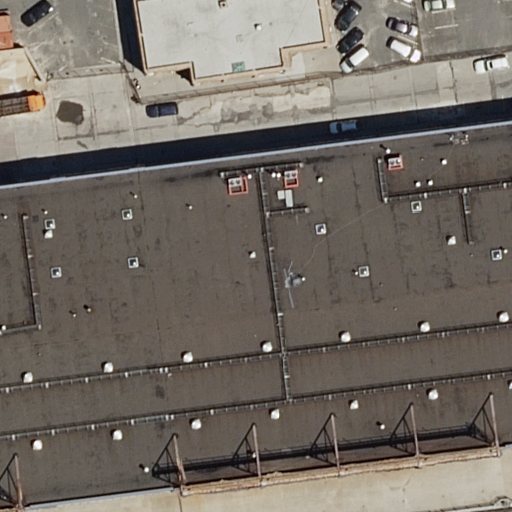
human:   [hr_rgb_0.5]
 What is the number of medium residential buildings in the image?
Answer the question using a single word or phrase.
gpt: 0

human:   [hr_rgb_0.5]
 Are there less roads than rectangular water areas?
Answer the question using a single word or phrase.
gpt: no

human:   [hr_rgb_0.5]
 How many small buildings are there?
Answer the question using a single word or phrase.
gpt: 0

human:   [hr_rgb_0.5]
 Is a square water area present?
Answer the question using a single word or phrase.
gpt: no

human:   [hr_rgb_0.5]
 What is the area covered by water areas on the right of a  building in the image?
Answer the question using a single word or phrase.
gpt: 6m2

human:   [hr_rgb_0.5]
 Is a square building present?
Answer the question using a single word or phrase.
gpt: no

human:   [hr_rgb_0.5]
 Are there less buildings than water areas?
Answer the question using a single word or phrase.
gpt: no

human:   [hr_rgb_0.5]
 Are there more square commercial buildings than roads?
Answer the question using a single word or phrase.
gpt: no

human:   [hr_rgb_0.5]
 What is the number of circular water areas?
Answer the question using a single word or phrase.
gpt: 0

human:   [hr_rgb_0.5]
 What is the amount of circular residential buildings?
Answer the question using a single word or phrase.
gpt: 0

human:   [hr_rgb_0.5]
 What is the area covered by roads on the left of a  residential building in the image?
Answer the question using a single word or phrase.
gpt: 0m2

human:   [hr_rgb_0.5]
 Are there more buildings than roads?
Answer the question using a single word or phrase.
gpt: no

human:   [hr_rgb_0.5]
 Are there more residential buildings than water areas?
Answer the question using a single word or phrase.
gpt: yes

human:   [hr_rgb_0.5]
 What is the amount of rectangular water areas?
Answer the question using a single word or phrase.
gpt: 1

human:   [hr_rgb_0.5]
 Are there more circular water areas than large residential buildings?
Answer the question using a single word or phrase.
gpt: no

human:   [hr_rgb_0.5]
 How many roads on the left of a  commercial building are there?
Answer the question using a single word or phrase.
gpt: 0

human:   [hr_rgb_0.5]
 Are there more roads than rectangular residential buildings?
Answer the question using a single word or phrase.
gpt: yes

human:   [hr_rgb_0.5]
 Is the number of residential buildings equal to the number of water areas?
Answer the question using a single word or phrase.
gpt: no

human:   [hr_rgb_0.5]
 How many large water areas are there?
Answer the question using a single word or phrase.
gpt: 0

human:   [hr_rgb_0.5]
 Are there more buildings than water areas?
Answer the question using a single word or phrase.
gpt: yes

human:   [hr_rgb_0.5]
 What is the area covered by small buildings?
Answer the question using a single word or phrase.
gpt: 0m2

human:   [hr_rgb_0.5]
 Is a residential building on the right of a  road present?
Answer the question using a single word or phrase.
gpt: no

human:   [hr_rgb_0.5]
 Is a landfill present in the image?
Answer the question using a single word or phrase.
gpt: no

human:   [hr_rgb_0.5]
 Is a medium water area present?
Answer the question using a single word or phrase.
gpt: no

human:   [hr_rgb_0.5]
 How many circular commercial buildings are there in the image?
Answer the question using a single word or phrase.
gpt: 0

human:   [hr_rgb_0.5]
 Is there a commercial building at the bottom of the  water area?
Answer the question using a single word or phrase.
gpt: no

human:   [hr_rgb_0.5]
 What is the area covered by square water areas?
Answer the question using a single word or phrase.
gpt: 0m2

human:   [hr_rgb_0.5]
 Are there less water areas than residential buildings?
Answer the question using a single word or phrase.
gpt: yes

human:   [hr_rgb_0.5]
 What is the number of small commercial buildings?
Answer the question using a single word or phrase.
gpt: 0

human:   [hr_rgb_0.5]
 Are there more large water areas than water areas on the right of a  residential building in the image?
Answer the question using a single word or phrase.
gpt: no

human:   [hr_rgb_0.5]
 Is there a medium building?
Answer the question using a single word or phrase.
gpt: no

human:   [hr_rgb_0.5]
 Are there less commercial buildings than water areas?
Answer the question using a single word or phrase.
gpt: yes

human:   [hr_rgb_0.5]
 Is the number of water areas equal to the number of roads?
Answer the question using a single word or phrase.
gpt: no

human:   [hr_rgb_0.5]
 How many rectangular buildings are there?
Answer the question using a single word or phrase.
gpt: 1

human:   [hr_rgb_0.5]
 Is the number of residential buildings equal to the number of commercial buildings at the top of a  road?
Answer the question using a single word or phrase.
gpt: no

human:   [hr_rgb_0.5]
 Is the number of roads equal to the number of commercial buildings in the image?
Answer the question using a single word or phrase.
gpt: no